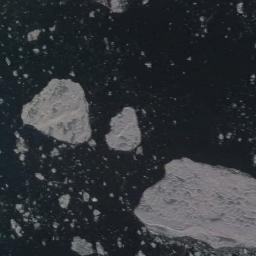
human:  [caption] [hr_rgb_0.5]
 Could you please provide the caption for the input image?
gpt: There are sea ice of different shapes and sizes .

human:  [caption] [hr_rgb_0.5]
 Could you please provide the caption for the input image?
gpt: There is a big ice and many small ice on the deep blue sea .

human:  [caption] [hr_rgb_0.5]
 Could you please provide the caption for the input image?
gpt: Several large ice cubes of various sizes and surrounding small pieces of ice float on the deep blue sea .

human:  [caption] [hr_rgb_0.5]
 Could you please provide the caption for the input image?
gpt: Several large pieces of sea ice and a lot of small pieces of sea ice float in the deep blue sea .

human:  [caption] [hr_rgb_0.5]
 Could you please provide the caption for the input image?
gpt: There are several pieces of sea ice .